Question: I'm writing an application to scan numbers from an image.
The numbers are using the OCR-B font and may also contain '+' and '>' characters.
This is my source image:

The scans using Tesseract weren't very good, even when limiting the character set to the mentioned characters. As I didn't find any OCRB training files for Tesseract, I decided to train it myself.
I created <URL> and made a box file from it. The box file is correct, all letters are matched correctly.
Then I did all steps <URL> to create the other necessary files.
Using this newly trained OCR-B tessdata-set, I get pretty good results on the source image, with one little bug: All '1's are mistaken for '8's and vice-versa. The command used to process the image was
'''
$ tesseract esr2c.tif ocrb-esr2c -l ocrb
'''
and the output for the source image was
If you swap all '1's and '8's and compare it to the source image, the output would be correct (except for the last two letters which I can ignore).
How could this happen? Did I do some mistake in the training process? How can I fix it?
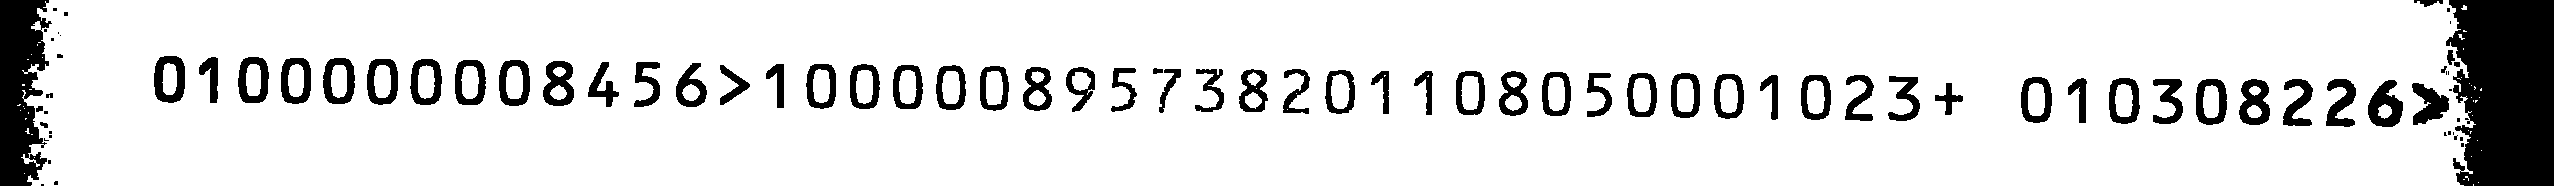
Answer: It's likely that somewhere in your box file has incorrect values (characters) for 1 and 8. You can verify using <URL> program. If so, correct, regenerate the language data file, and try again.